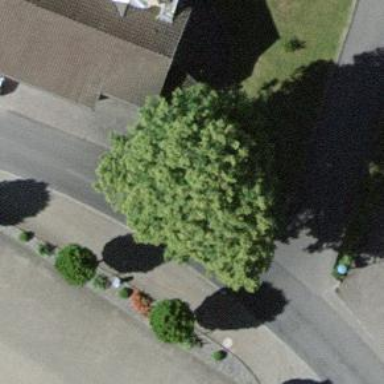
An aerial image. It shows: Bench.